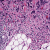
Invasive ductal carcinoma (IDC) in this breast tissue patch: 0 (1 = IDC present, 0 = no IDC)